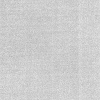
Atmospheric dust classification: dusty